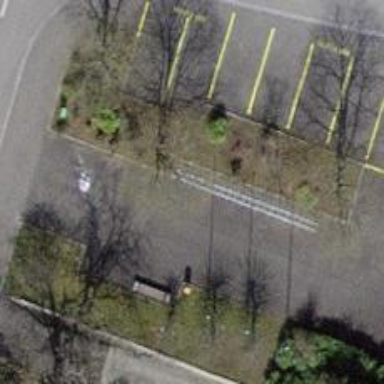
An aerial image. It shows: Street-side parking area.